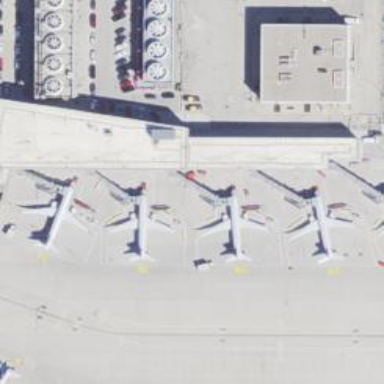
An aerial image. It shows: Airport gate.